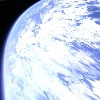
Label: cloud